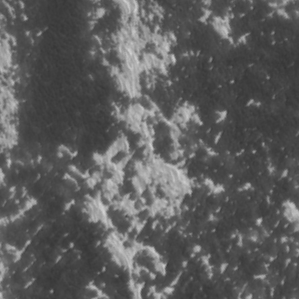
Label: frost